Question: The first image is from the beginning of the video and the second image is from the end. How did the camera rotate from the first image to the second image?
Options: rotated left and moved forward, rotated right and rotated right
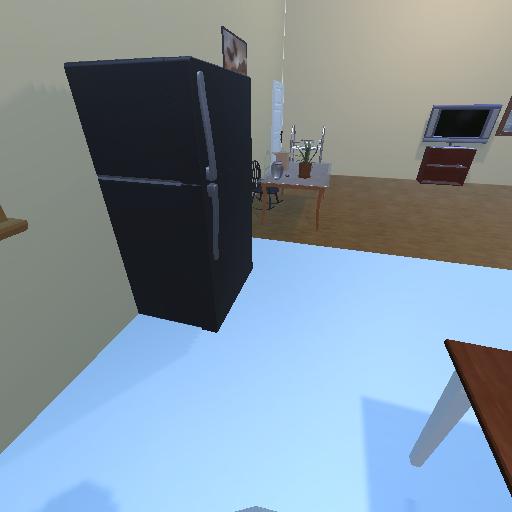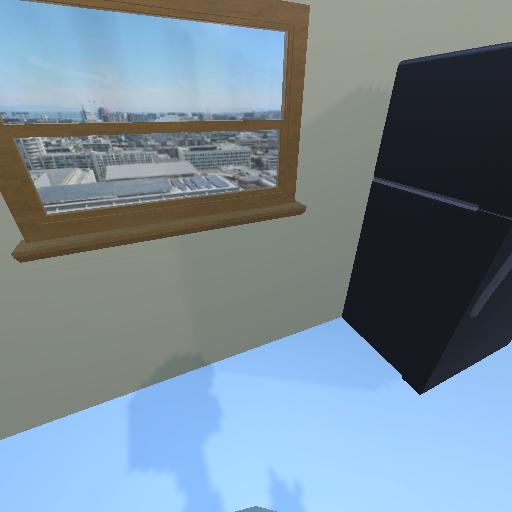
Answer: rotated left and moved forward